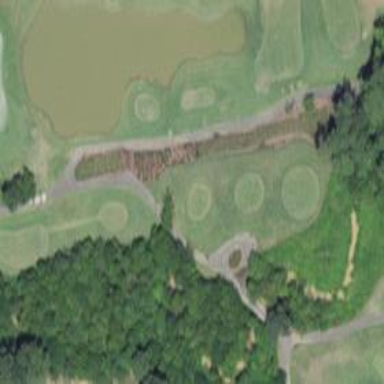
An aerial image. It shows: Path for both roads and golfers.